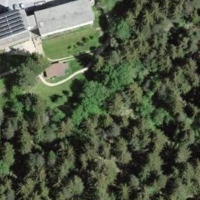
EUNIS habitat code: 43
Species observed at this site:
Aegopodium podagraria